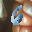
Label: 6